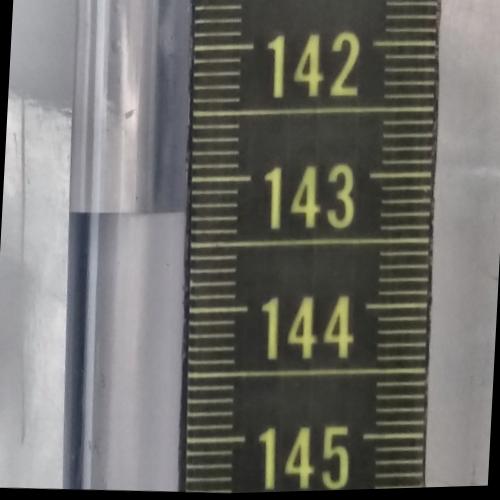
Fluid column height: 143.3 cm